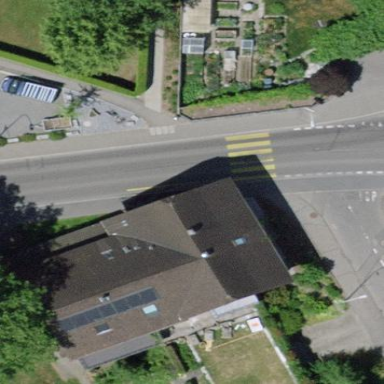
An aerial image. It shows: Hipped roof house.